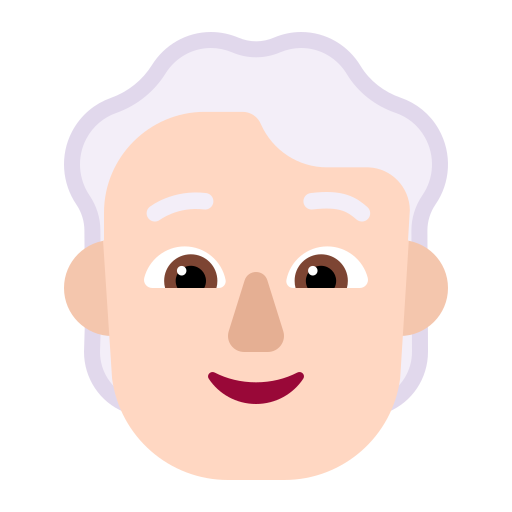
person white hair flat light